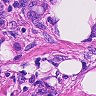
Metastatic tissue present: yes